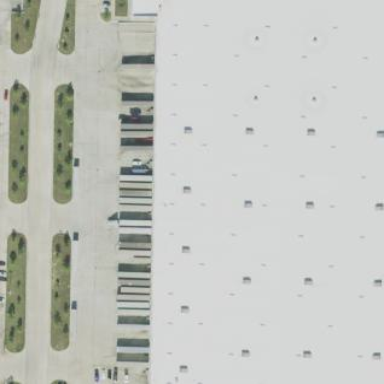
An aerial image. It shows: Warehouse building.